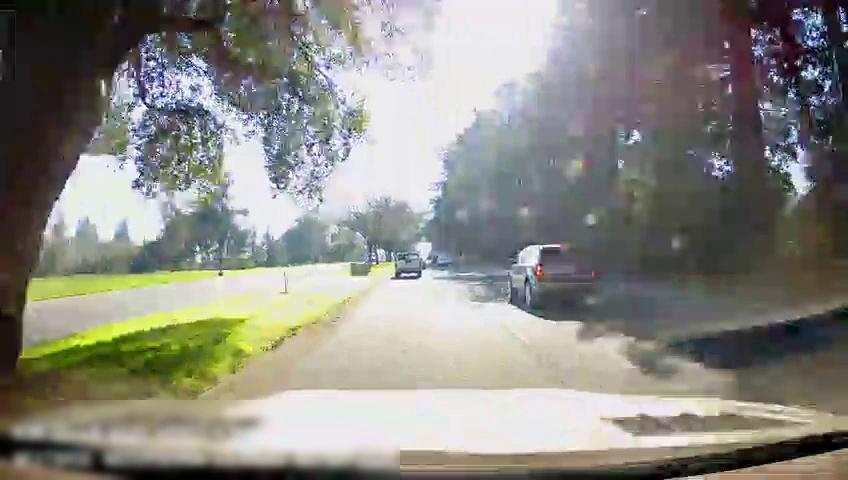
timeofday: Day
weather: Sunny
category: Drivable Space
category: Drivable Space
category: Vehicles | Truck
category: Vehicles | SUV
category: Vehicles | Car
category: Lanes | Current Lane